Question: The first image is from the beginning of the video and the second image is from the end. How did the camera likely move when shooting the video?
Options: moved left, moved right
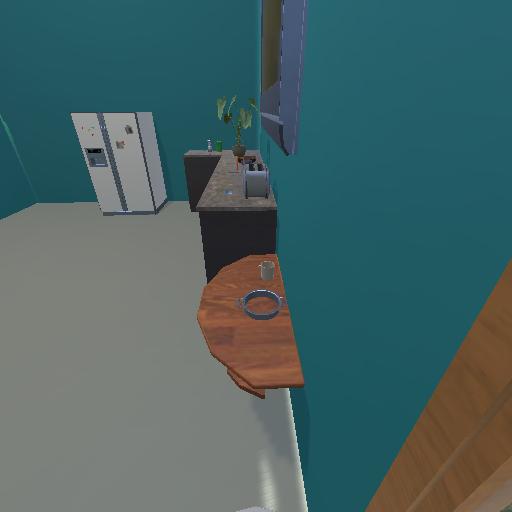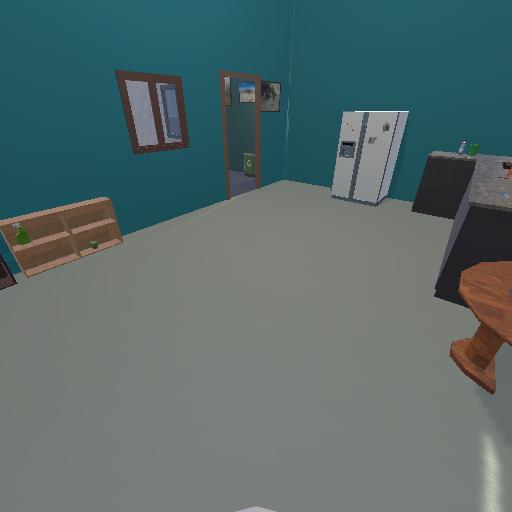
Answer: moved left